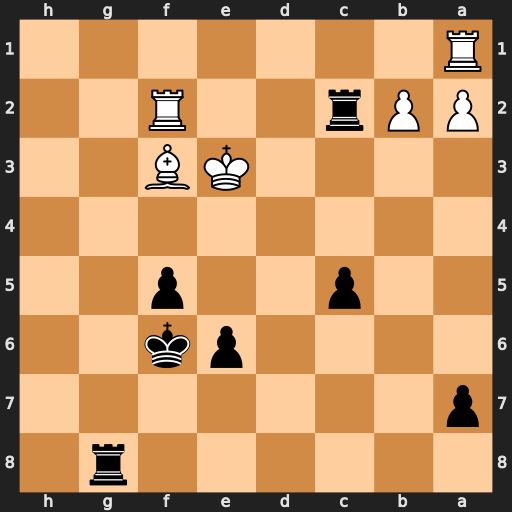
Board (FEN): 6r1/p7/4pk2/2p2p2/8/4KB2/PPr2R2/R7
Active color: b
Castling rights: -
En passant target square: -
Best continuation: f4+ Kxf4 Rxf2